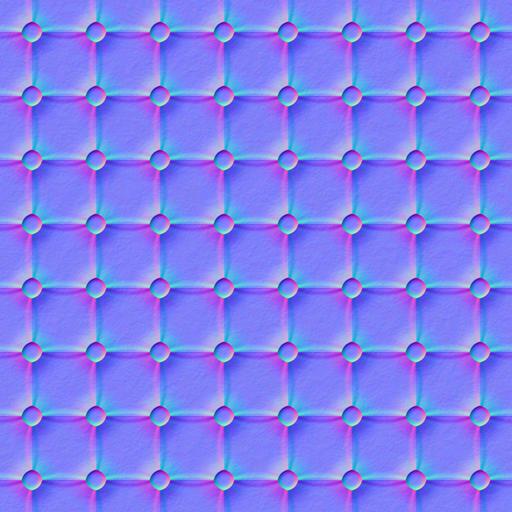
brown couch leather sofa